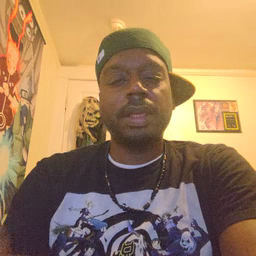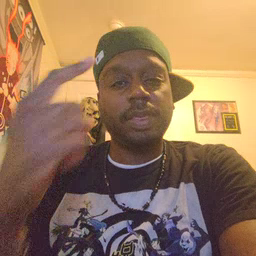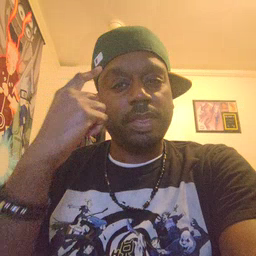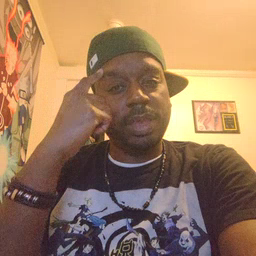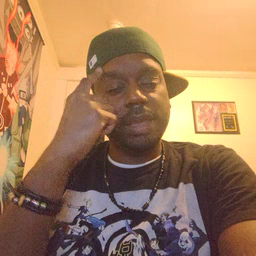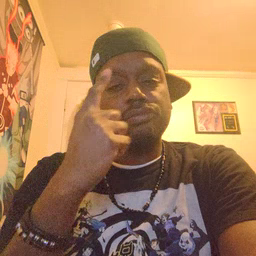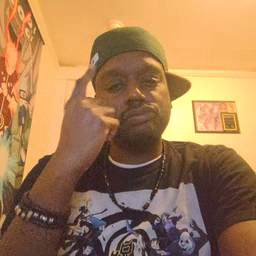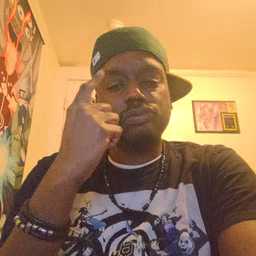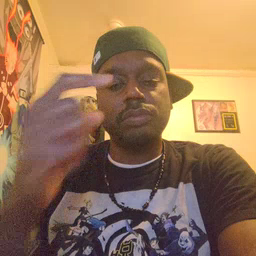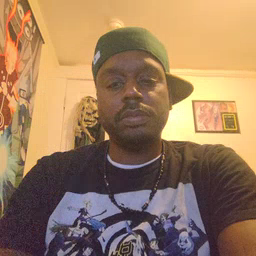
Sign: think